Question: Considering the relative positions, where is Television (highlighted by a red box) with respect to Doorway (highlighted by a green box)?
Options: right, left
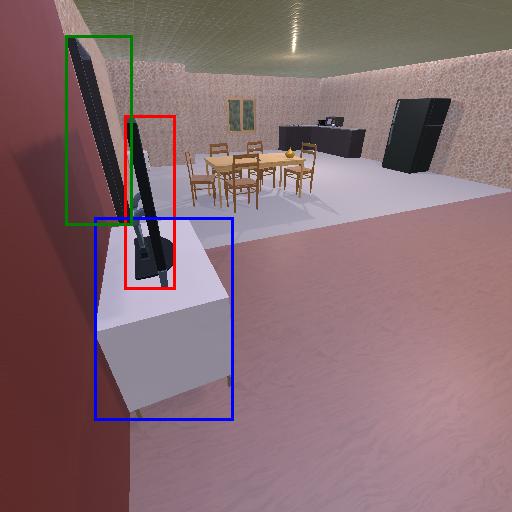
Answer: right